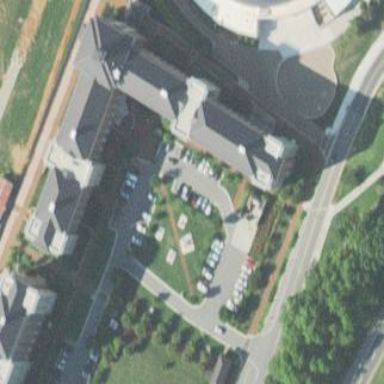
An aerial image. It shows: Building with metal roof.